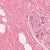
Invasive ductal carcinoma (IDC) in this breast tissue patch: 0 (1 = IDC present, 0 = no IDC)